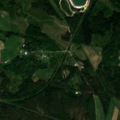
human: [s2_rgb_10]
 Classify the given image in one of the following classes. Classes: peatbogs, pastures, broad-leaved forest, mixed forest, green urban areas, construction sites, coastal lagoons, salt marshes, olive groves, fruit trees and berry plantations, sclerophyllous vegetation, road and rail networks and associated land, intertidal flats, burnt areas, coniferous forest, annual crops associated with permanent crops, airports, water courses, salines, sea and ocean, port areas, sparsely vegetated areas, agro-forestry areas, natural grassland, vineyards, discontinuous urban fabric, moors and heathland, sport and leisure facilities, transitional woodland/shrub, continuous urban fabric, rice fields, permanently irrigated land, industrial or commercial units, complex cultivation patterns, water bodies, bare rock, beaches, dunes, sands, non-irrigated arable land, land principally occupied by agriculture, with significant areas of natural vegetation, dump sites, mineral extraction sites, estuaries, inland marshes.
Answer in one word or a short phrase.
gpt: dump sites, non-irrigated arable land, broad-leaved forest, mixed forest, transitional woodland/shrub